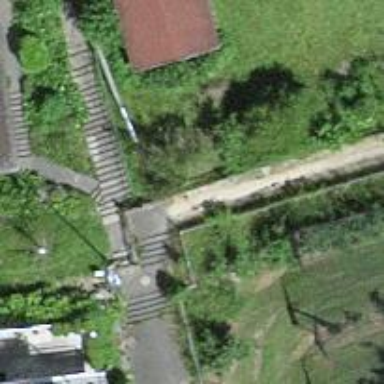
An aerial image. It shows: Gravel path with steps.